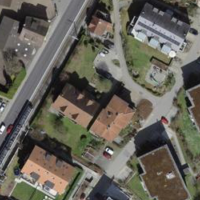
EUNIS habitat code: 55
Species observed at this site:
Calliteara pudibunda
Ligdia adustata